Question: I am writing a custom jlist cell renderer for some kind of filechooser. My problem is that when I read my ImageIcon, it seems it has the dimension (-1,-1), so I can't resize it properly. The picture is a simple texture (wood, metal, etc.).
Then I thought that if I added a JPanel instead of an image, and then adding the image to the panel, I wouldnt even have to resize the picture.
I have 2 possibilities:
1. Read the ImageIcon from the hard drive so that they dont have dimension -1,-1
2. Insert a JPanel inside the JLabel.
Here is a preview of my list cells.

Here is my custom renderer, which adds icons to the cells.
'''
class IconListRenderer extends DefaultListCellRenderer {
private Map<Object, Icon> icons = null;
public IconListRenderer(Map<Object, Icon> icons) {
this.icons = icons;
}
@Override
public Component getListCellRendererComponent(
JList list, Object value, int index,
boolean isSelected, boolean cellHasFocus) {
// Get the renderer component from parent class
JLabel label =
(JLabel) super.getListCellRendererComponent(list,
value, index, isSelected, cellHasFocus);
ImageIcon icon = (ImageIcon)icons.get(value);
// Set icon to display for value
label.setIcon(icon);
label.setText(value.toString());
return label;
}
}
'''
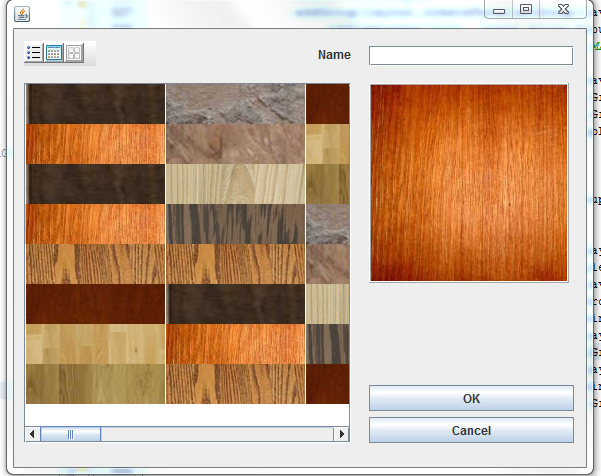
Answer: Just replace the label with the panel.
You can use a 'JPanel' as the rendercomponent instead of the 'JLabel'.